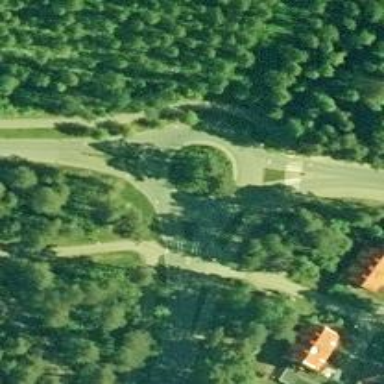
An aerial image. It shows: Tertiary road with asphalt surface leading to roundabout.